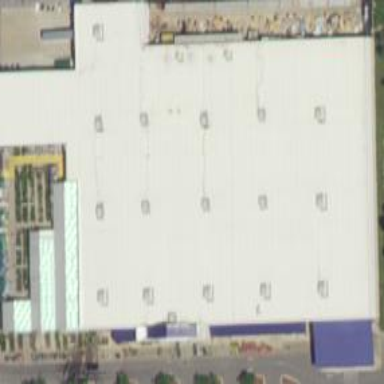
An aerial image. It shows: Commercial building.